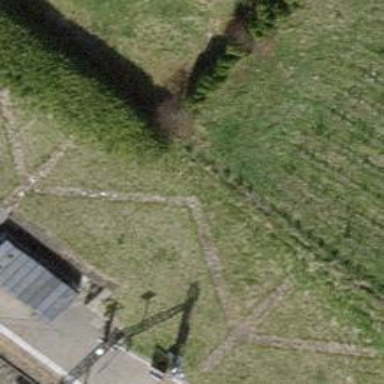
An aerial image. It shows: Hedge acting as barrier.